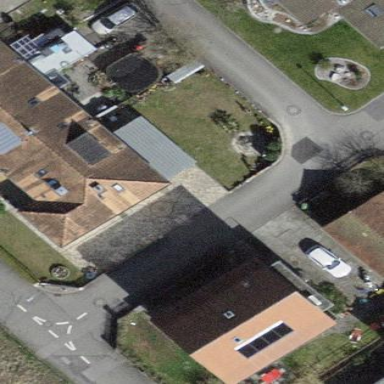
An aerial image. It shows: Hipped-roof terrace building.